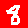
Digit: 8